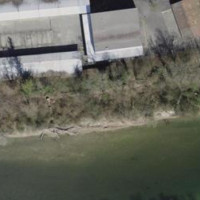
EUNIS habitat code: 15
Species observed at this site:
Allium ursinum
Equisetum hyemale